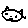
Label: cat